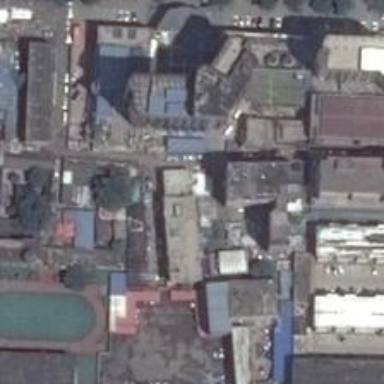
Several fields are devided in differnet directions .